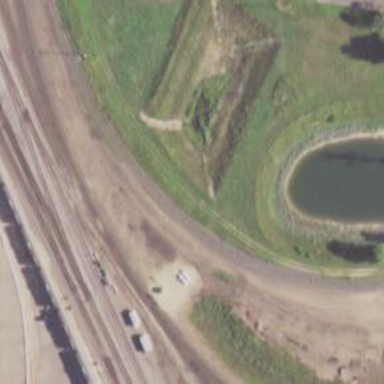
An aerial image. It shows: Railway spur service.